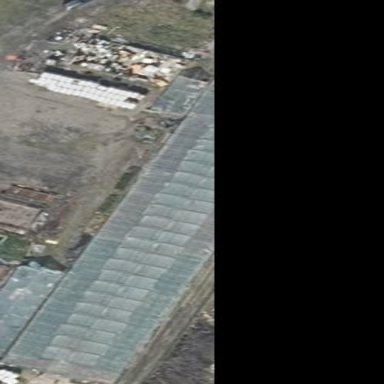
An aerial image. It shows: Greenhouse.